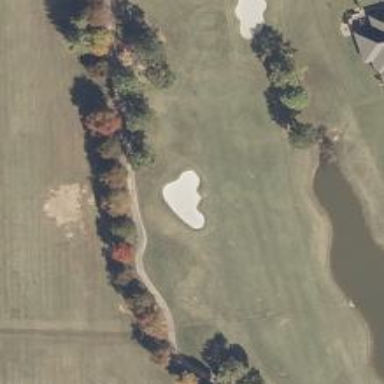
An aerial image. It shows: Golf hole.